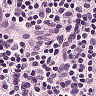
Metastatic tissue present: no